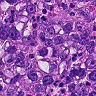
Metastatic tissue present: yes